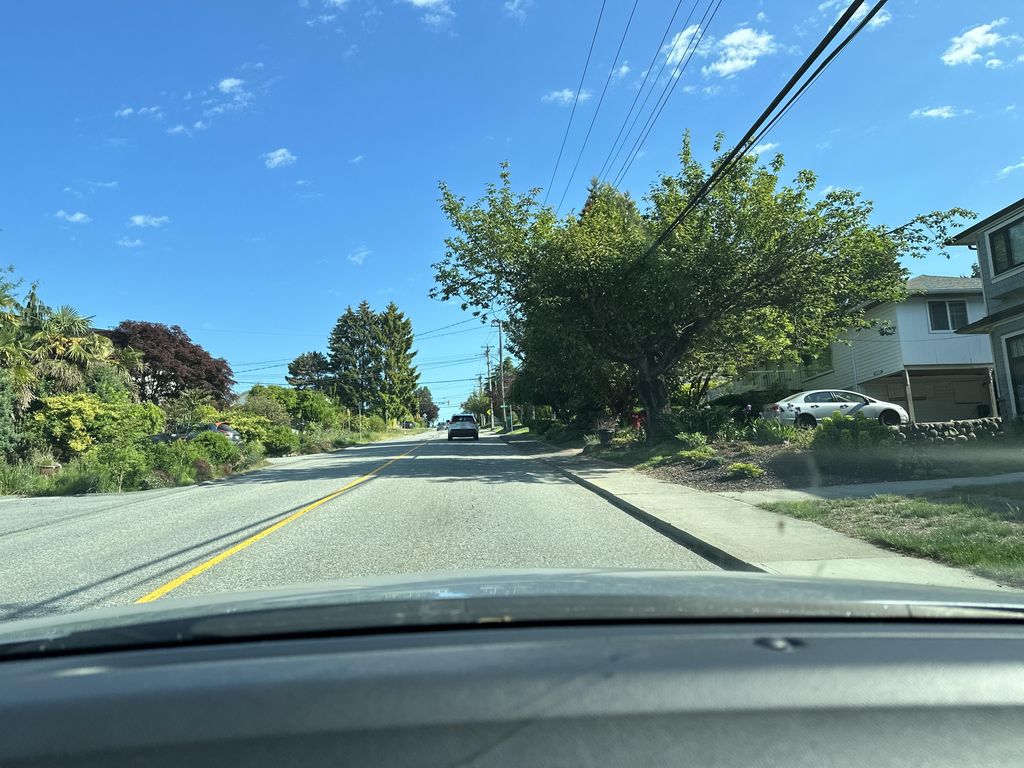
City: vancouver